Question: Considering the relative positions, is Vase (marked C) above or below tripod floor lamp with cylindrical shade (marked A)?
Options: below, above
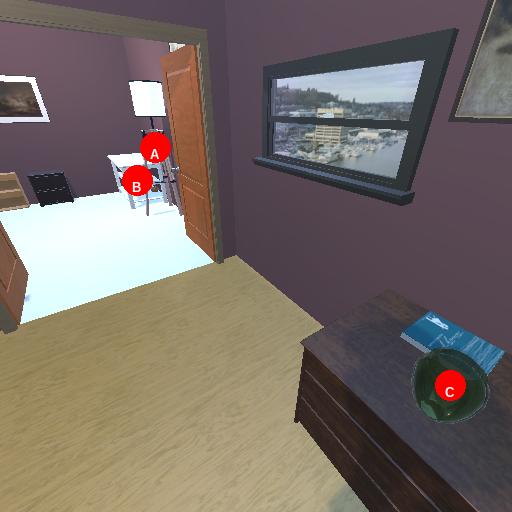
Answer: below